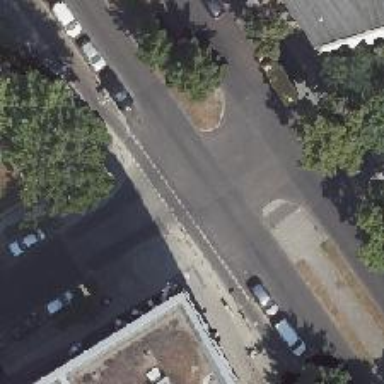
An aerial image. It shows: Residential road with sidewalks on both sides. The road surface for bicycles is asphalt.